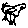
Label: bird